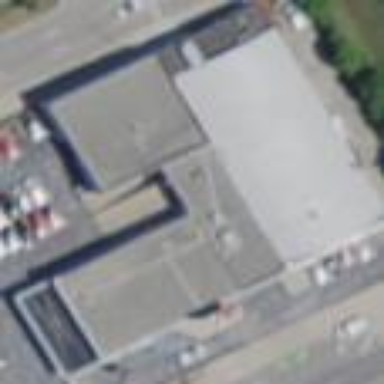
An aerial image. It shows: Building housing car shop.